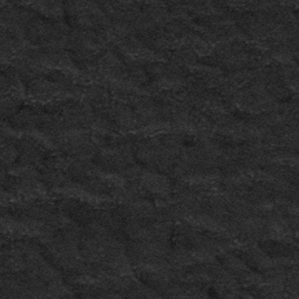
Label: frost